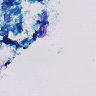
Metastatic tissue present: no